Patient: sex F, age 56
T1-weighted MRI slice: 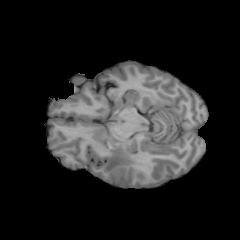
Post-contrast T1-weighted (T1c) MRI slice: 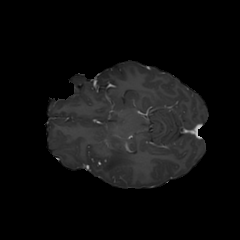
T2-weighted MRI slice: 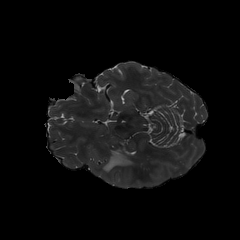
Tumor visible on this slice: yes
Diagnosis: Glioblastoma, IDH-wildtype
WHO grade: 4